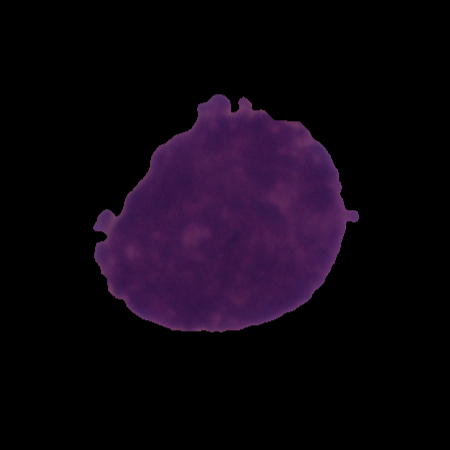
Label: cancer